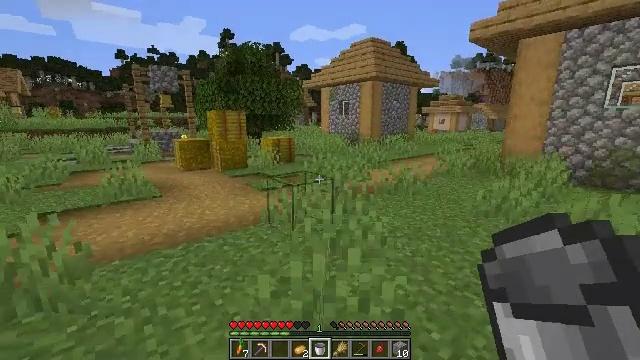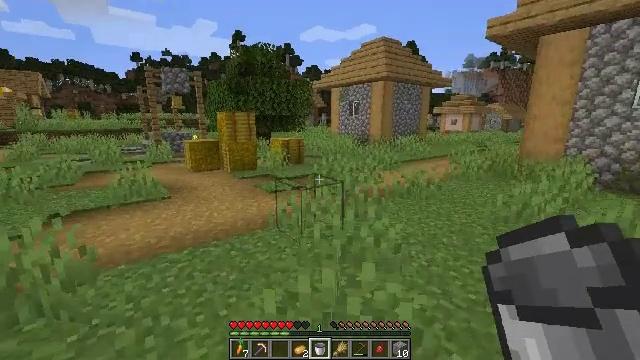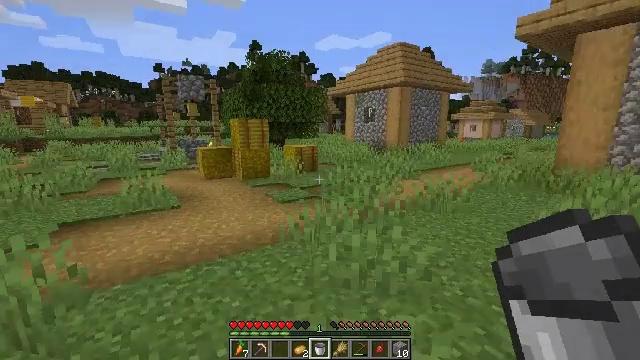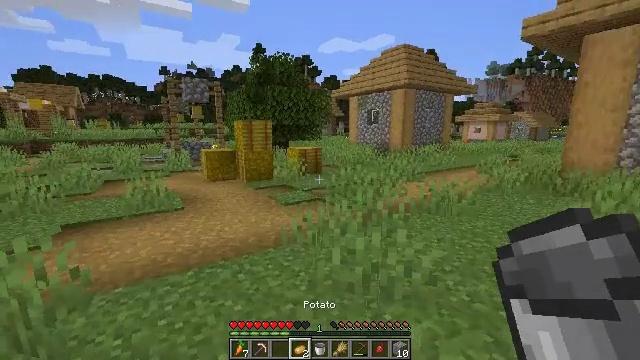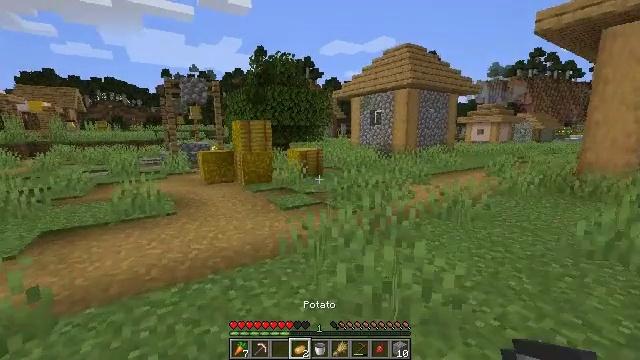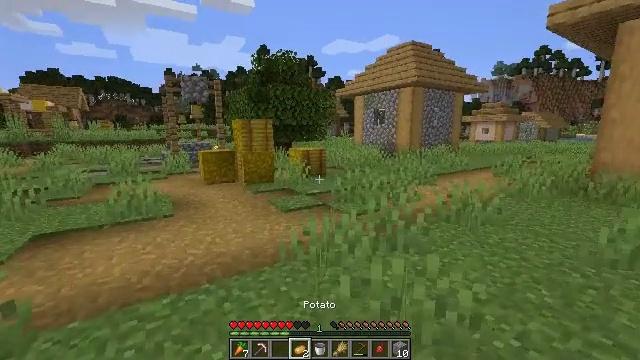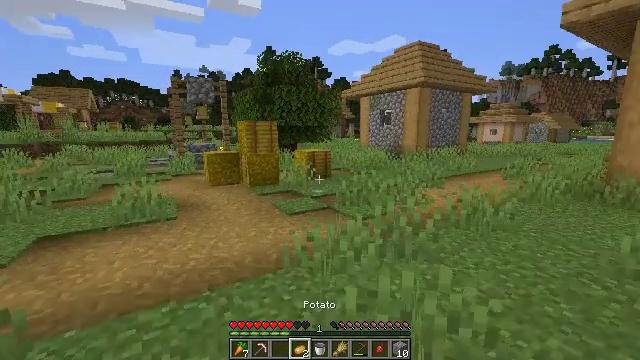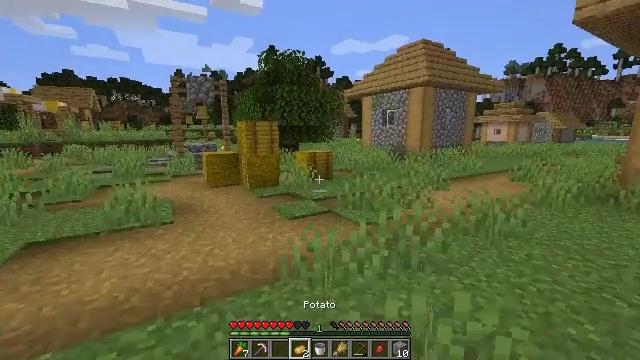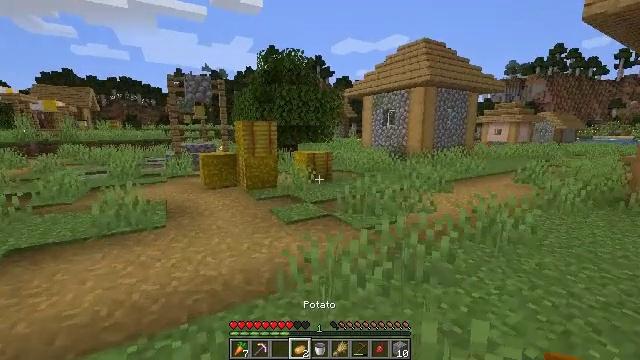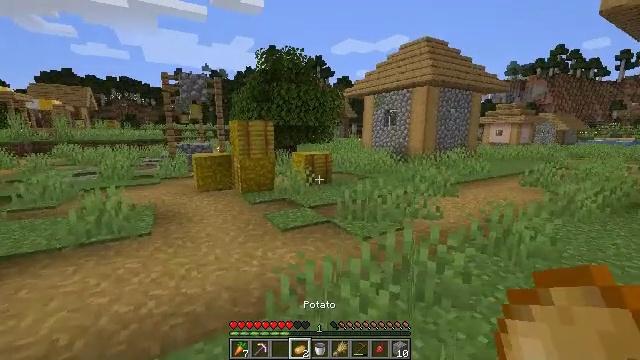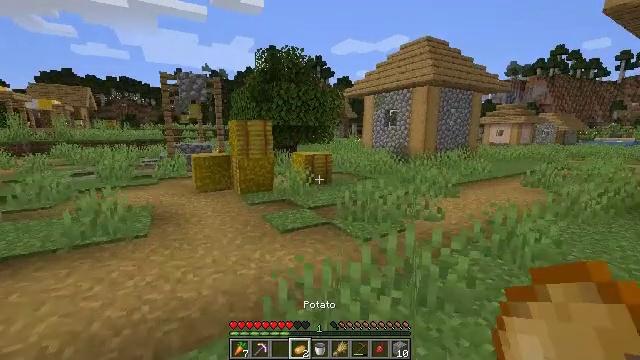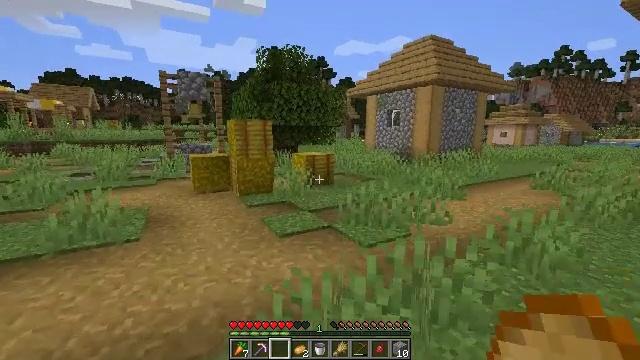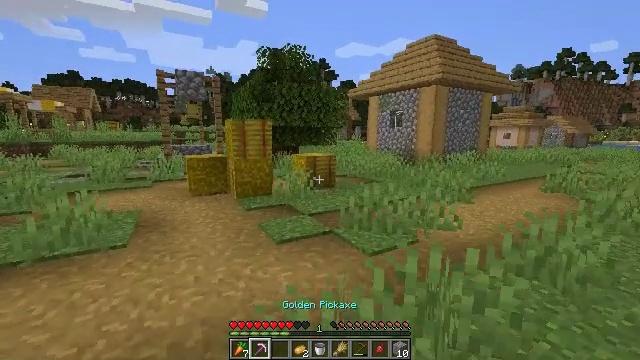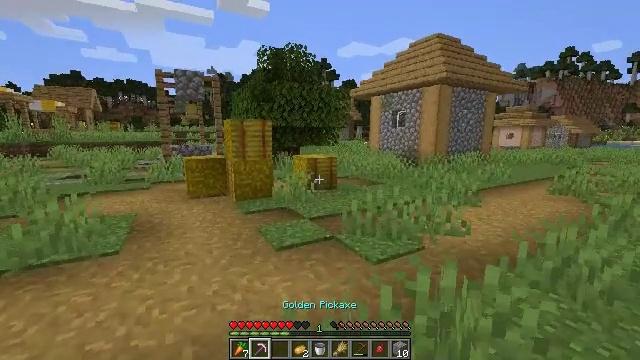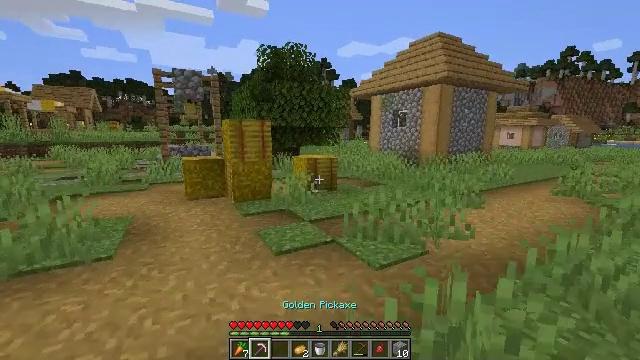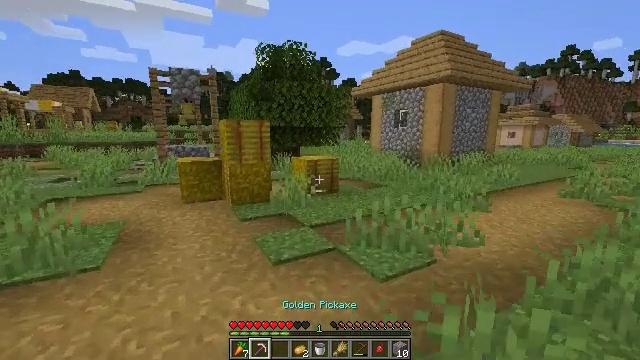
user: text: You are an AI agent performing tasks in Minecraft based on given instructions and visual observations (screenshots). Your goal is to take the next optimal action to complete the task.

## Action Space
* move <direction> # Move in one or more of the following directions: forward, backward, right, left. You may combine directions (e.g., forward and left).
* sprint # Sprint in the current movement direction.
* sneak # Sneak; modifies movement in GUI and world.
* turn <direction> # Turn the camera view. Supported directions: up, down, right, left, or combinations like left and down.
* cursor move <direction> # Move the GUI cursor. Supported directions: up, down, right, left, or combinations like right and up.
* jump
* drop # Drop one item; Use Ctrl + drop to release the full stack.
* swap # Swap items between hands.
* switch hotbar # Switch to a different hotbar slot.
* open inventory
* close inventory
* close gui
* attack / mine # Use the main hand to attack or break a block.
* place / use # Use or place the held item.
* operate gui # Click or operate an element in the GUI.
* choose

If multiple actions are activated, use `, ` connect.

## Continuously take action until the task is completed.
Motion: motion action
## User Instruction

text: Gather materials such as cobblestone.
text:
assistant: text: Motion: move forward, turn left
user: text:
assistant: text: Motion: move forward, turn left and up
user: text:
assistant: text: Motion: move forward
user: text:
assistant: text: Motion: move forward
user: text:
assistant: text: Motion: move forward
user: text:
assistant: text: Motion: move forward, turn left
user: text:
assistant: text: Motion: move forward
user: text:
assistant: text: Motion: move forward
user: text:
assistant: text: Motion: move forward
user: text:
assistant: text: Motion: move forward
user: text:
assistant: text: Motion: move forward
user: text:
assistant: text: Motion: move forward
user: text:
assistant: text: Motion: move forward
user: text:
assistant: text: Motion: move forward
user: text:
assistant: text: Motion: move forward
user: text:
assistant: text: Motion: move forward
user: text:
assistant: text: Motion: move forward
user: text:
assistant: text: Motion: move forward
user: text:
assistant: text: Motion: move forward
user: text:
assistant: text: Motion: move forward
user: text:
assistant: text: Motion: move forward
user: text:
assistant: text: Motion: move forward, turn left and down
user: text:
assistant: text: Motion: move forward, turn left
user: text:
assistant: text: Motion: move forward
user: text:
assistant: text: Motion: move forward, turn left
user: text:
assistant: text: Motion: move forward, turn left and down
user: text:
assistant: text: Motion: move forward, turn left
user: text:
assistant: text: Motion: move forward
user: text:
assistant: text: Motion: move forward
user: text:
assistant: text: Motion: move forward, turn left and down